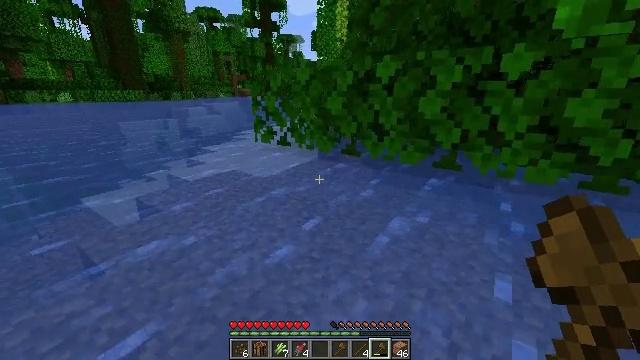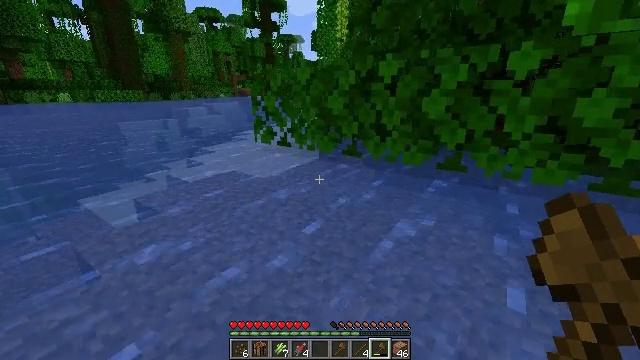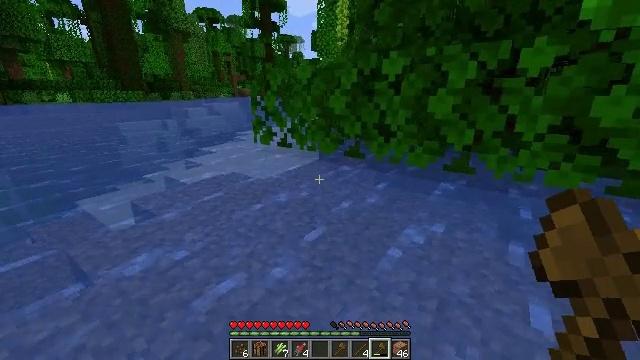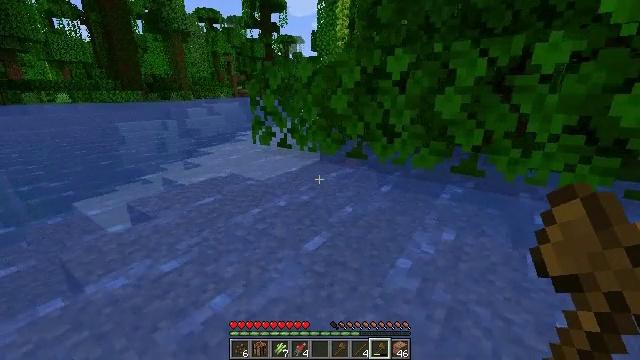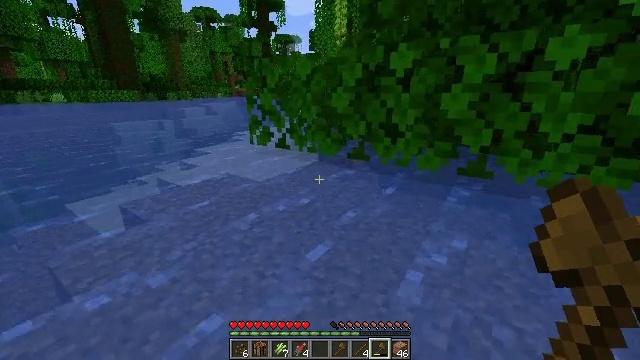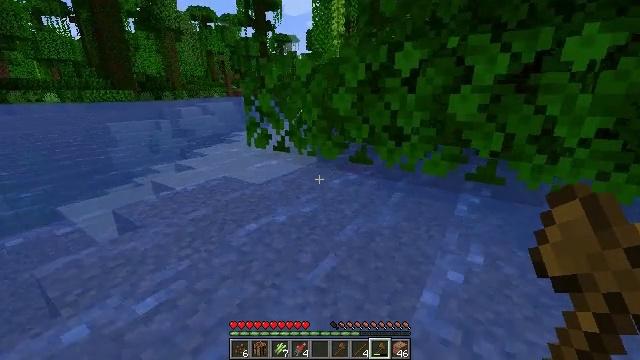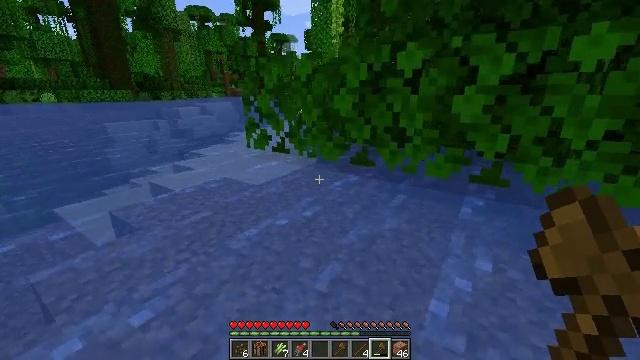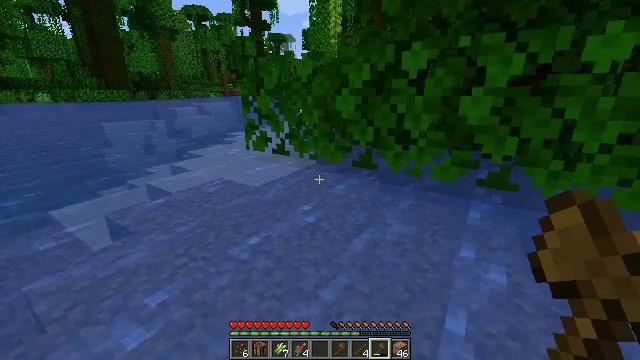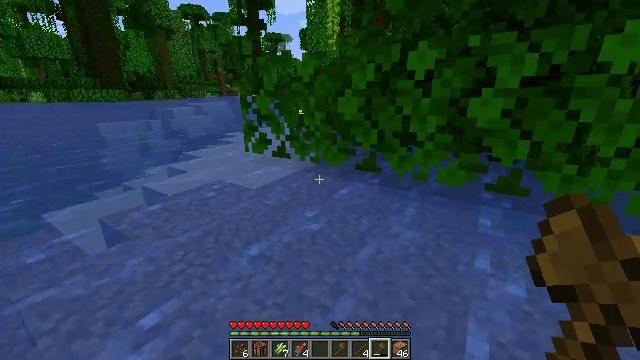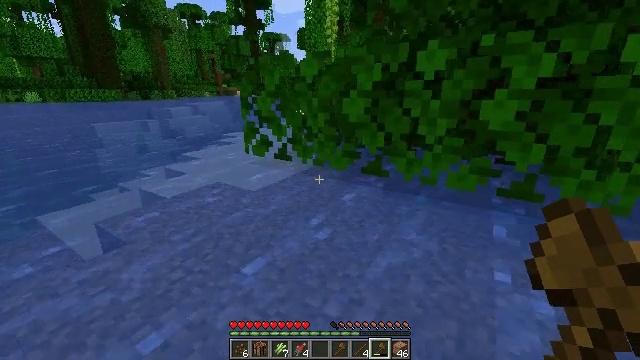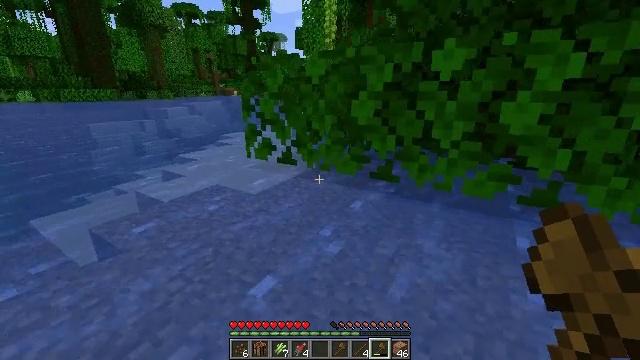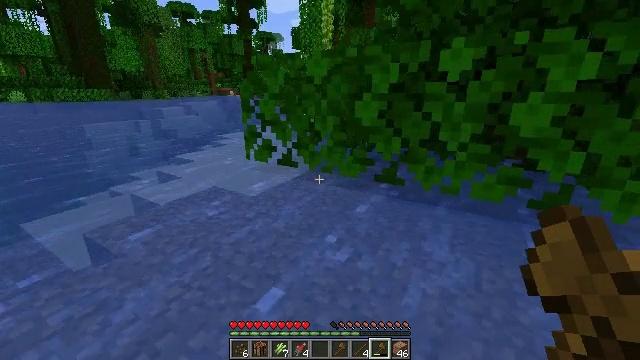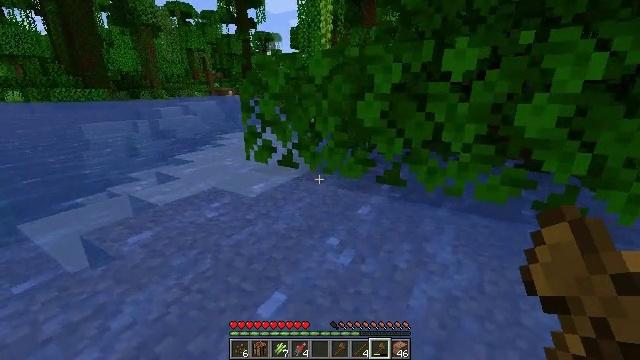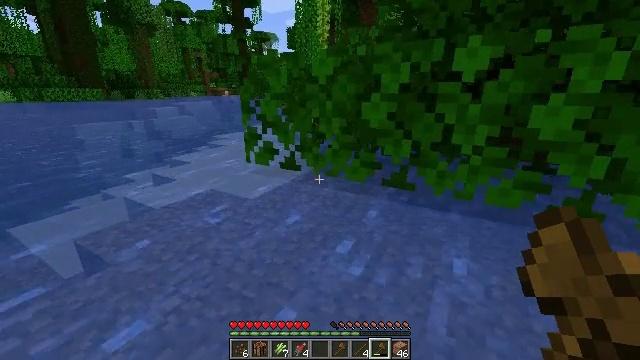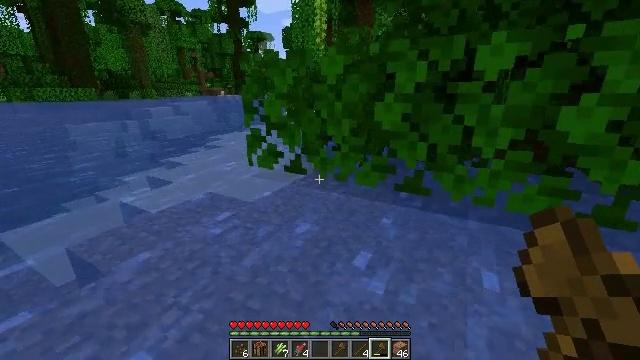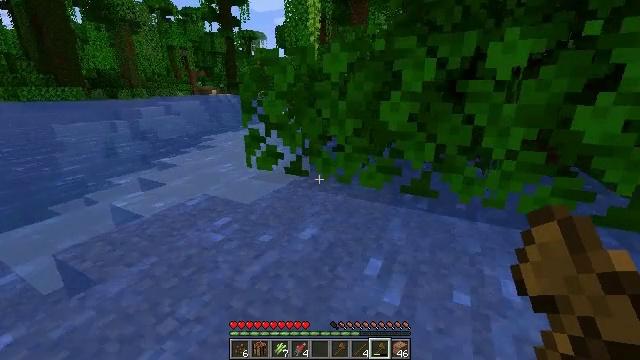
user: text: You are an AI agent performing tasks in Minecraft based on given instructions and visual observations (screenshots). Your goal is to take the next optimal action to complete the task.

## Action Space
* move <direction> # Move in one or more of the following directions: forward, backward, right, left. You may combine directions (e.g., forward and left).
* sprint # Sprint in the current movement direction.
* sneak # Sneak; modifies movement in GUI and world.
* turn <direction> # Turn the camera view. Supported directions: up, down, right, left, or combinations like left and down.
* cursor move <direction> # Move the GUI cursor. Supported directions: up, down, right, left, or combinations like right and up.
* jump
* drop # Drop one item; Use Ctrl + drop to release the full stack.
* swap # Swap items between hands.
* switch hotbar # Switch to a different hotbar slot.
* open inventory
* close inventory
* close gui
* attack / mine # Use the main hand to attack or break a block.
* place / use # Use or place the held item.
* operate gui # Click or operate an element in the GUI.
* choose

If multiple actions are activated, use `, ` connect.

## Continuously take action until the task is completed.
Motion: motion action
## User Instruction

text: Hunt fish.
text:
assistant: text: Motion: move forward, sprint
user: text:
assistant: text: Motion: move forward, sprint
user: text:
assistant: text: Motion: move forward, sprint
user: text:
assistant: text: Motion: move forward and move left, sprint
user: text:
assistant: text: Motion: move forward and move left, sprint
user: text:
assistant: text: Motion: move forward and move left
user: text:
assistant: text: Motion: move forward and move left
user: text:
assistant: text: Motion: move forward and move left
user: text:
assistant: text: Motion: move forward and move left
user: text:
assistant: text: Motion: move forward and move left
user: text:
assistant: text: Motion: move forward and move left
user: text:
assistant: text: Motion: move forward and move left
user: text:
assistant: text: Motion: move forward and move left
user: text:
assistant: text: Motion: move forward and move left
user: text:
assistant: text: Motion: move forward and move left, turn right
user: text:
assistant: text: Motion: move forward and move left, turn right
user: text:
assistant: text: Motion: move forward and move left, turn right
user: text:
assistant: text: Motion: move forward and move left, turn right
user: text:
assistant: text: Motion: move forward and move left
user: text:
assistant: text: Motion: move forward and move left
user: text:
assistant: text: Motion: move forward and move left, turn right
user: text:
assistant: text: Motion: move forward and move left
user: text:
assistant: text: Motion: move forward and move left, turn right
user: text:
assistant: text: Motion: move forward and move left, turn right
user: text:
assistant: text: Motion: move forward and move left
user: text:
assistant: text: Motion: move forward and move left
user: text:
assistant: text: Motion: move forward and move left
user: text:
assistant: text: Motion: move forward and move left
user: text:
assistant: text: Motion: move forward and move left
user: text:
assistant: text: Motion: move forward and move left, turn right